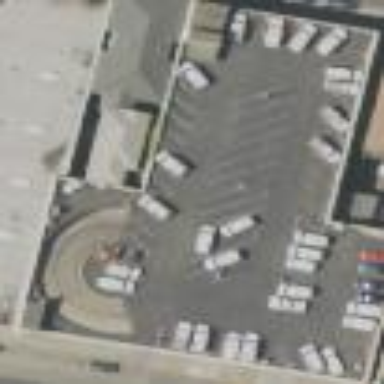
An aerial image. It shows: Parking garage building.